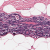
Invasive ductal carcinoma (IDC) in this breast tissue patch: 0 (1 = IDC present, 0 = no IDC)